Interaction volume radius: 10 \u00c5
Interaction volume height: 20 \u00c5
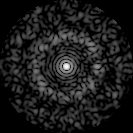
Disorder parameter: 0.8538